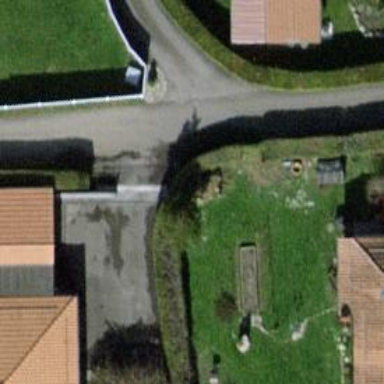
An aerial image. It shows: Hedge barrier.